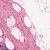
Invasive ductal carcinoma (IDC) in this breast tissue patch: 0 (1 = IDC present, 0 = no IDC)